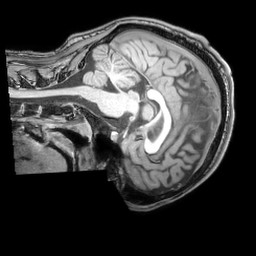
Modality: T1w
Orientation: sagittal
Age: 18
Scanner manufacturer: philips
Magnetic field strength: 3 T
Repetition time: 0.007 s
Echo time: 0.003501 s